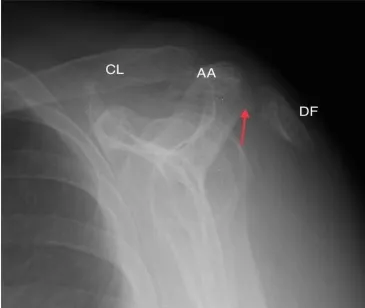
Left shoulder x-rays. Outlet view, red arrow: displaced acromion fracture;. CL- clavicle; AA- anterior acromion; DF- displaced fragment; SS- spine of the scapula; ACJ- acromioclavicular joint.
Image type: radiology (x_ray)